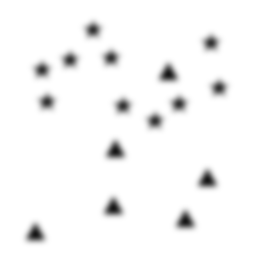
Squares: 0
Triangles: 6
Stars: 10
Total shapes: 16